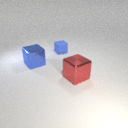
large blue metal cube behind large red metal cube